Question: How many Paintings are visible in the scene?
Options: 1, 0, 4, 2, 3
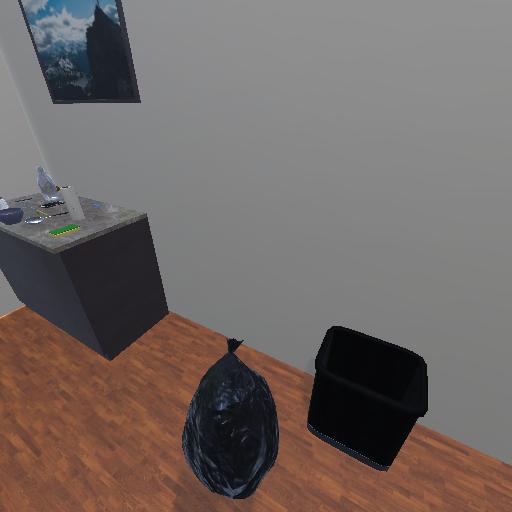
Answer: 1